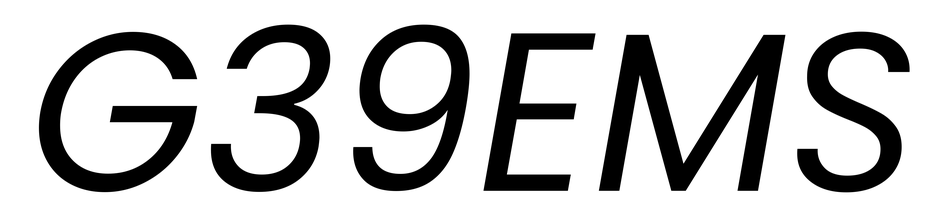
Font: Poppins-Italic